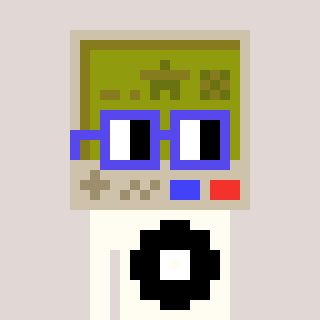
a pixel art character with square blue glasses, a gameboy-shaped head and a grayscale-colored body on a warm background